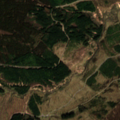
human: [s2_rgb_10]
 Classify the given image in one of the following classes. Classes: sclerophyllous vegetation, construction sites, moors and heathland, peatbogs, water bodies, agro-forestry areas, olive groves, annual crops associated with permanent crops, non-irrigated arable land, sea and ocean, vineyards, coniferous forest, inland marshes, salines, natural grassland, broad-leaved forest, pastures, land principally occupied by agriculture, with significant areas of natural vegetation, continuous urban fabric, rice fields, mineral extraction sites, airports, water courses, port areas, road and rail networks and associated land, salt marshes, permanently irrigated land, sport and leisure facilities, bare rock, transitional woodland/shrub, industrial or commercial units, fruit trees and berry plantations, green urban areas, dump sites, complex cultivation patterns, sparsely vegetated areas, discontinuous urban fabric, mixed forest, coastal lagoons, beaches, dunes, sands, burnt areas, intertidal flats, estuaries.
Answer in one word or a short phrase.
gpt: coniferous forest, transitional woodland/shrub, peatbogs